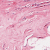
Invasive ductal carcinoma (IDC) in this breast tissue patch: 0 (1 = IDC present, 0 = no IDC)